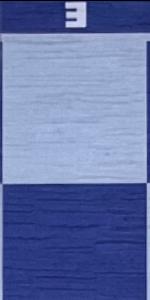
Label: Empty